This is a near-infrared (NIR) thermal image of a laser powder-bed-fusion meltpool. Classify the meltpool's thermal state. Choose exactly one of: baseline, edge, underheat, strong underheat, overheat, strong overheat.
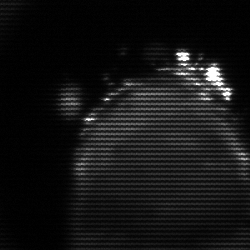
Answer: edge